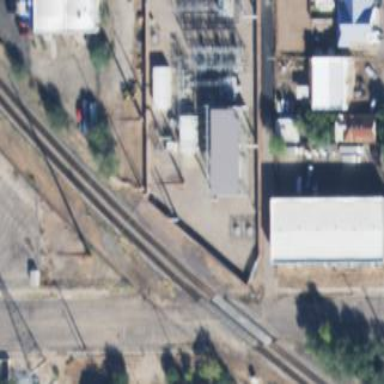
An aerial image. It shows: Distribution level power substation.